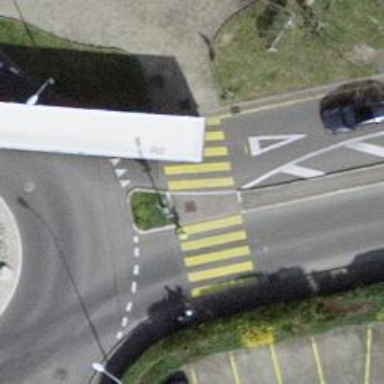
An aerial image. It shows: Secondary road with asphalt surface.